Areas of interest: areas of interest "Extraordinary Football Field (Osen North Park Branch)"
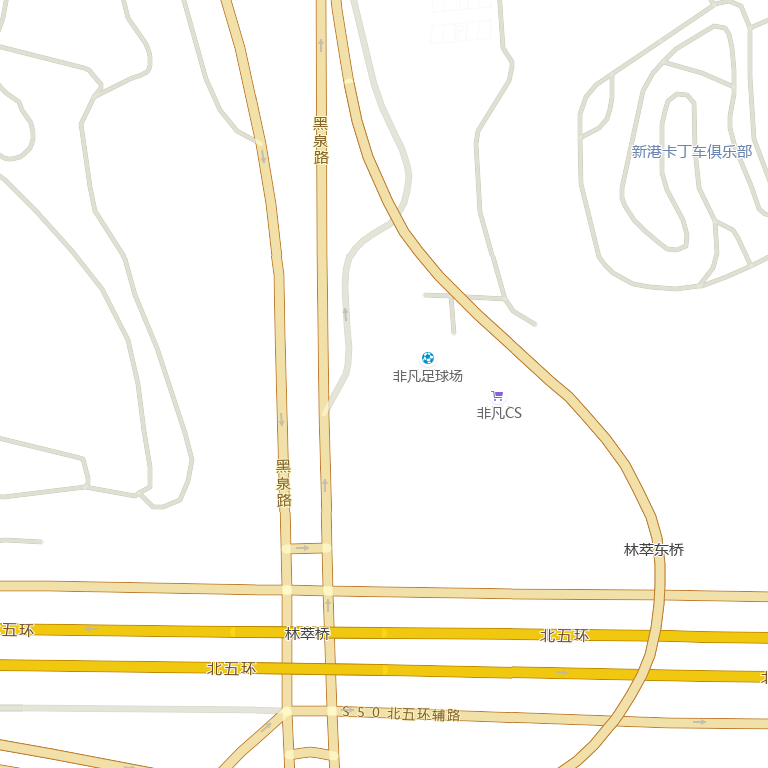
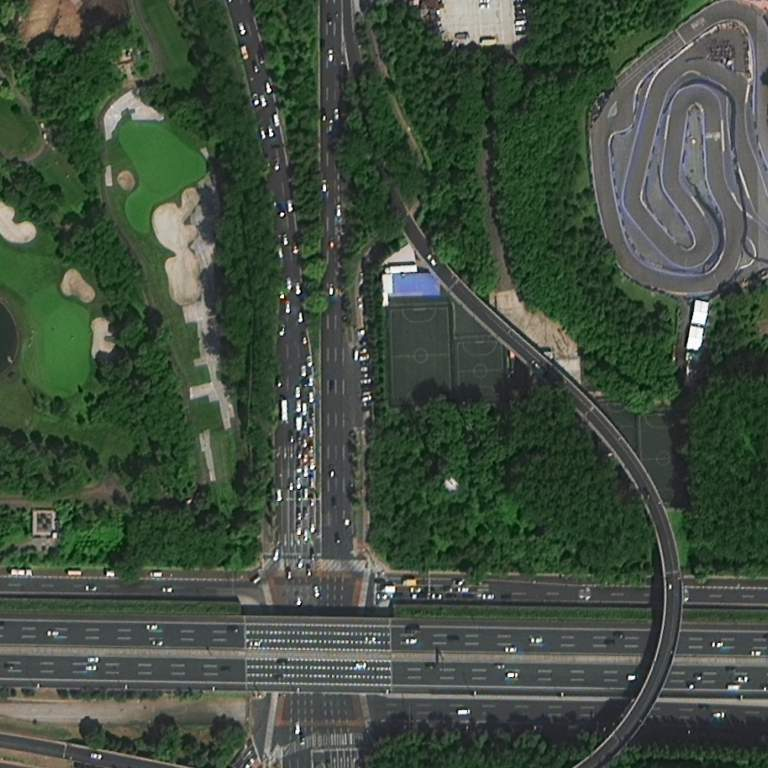